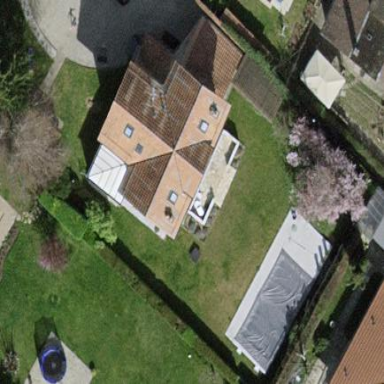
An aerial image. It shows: Garden enclosed by fence.